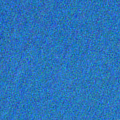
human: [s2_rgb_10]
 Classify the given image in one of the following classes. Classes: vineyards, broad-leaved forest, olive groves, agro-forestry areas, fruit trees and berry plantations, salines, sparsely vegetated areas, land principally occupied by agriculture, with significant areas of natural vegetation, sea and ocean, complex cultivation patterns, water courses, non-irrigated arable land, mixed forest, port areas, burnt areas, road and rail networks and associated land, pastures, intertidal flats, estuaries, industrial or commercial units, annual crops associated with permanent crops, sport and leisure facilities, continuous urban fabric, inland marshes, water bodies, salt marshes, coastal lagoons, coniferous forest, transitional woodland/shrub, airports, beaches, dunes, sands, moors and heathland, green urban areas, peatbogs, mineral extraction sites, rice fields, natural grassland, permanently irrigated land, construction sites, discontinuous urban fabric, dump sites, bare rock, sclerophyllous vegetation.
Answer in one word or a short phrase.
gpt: sea and ocean